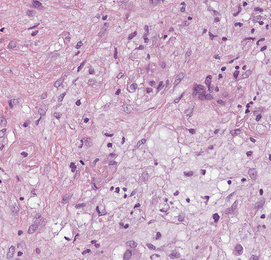
Tumor epithelial tissue: no
Tumor-associated stroma tissue: yes
Normal tissue: no